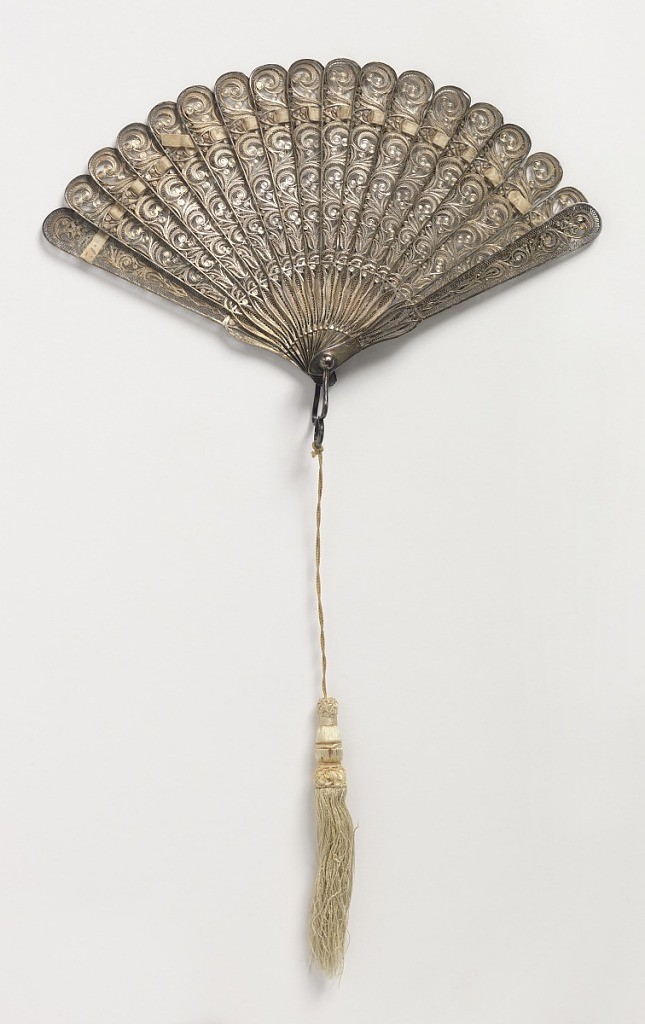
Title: Brisé fan
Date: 1810–30
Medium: Silver wire filigree sticks, silk ribbon and tassel
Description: Brisé fan. Elaborate sticks composed entirely from scrolling silver wire filigree, aside from small gorge of solid silver. Silk tassel and connecting ribbon.